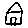
Label: house